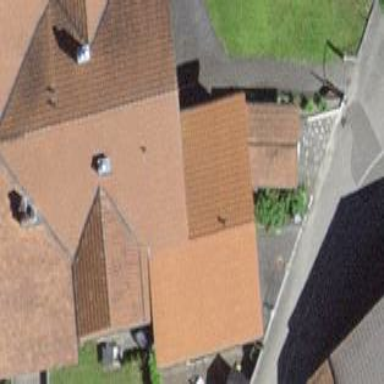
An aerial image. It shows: Residential building.